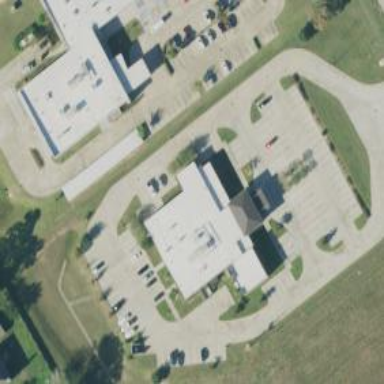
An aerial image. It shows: Healthcare facility identified as hospital.